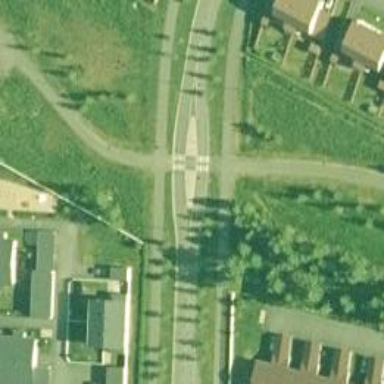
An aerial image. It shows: Crossing with island in the road.